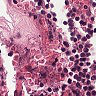
Metastatic tissue present: no